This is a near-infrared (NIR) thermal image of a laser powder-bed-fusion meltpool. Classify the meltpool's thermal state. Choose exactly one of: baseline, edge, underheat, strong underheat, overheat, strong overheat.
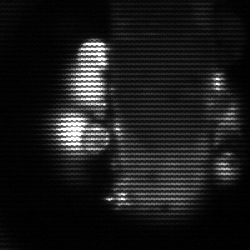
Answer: strong underheat